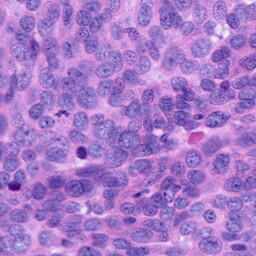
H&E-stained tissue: Ovarian